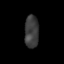
Tissue: lung
Cell type: Epithelial cells
Senescence score: 0.1966
Nuclear area (px): 447
Mean DAPI intensity: 61.107